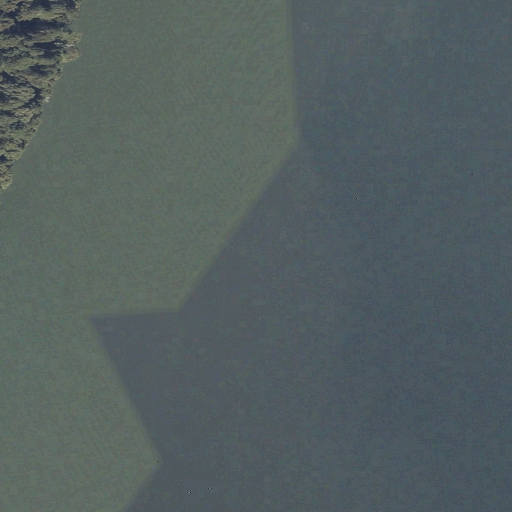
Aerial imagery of bar in Alabama named Browns Bar containing open water, mixed forest, deciduous forest, and grassland